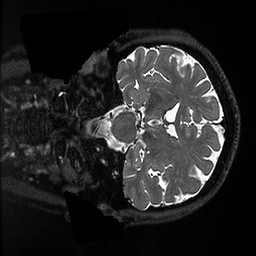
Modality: T2w
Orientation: coronal
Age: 67
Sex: male
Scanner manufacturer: ge
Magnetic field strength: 3 T
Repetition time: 3.202 s
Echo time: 0.0671 s